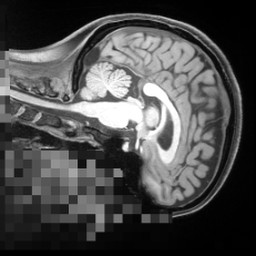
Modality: T1w
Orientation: sagittal
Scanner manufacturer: siemens
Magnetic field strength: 3 T
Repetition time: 2.55 s